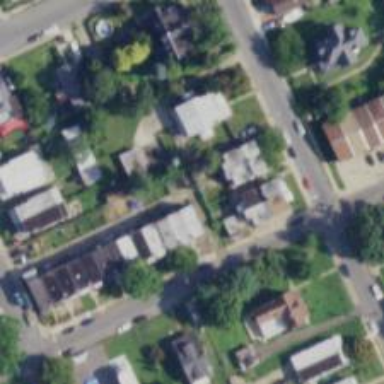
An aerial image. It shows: Alley classified as service road.